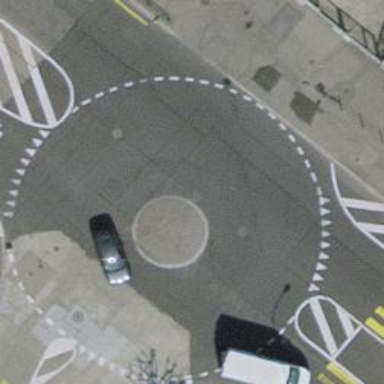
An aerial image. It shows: Mini roundabout on the road.